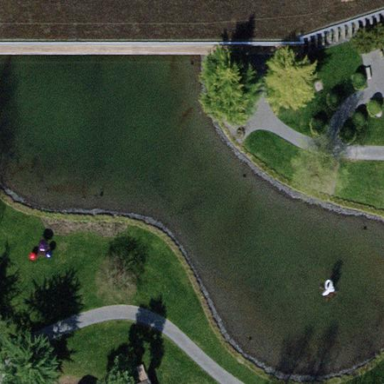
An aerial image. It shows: Serene pond surrounded by nature.